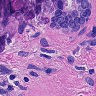
Metastatic tissue present: yes